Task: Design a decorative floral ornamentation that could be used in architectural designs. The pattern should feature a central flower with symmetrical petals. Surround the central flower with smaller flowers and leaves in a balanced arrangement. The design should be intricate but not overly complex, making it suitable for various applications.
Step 1665:
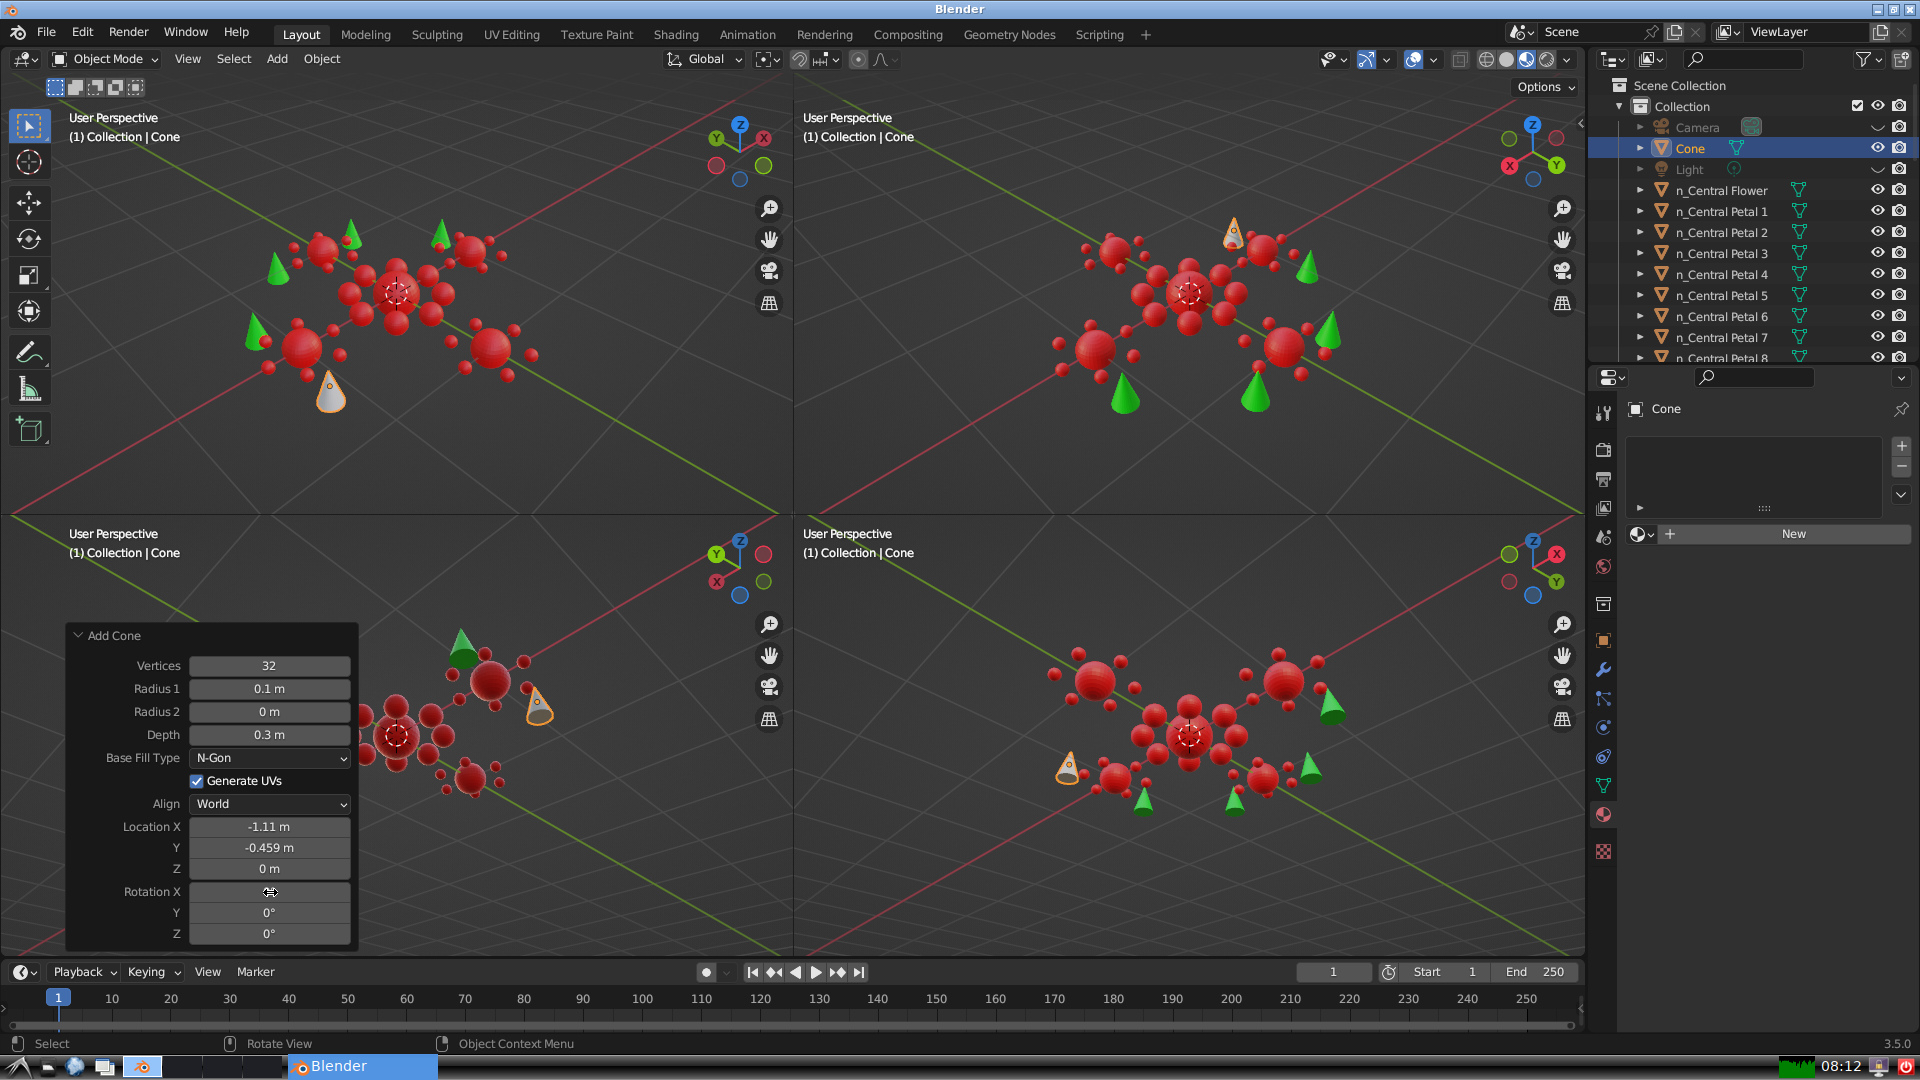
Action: click: no